Question: friends please help my java program crashes when run. I am using Jnotify to monitor drives.
The error shown is

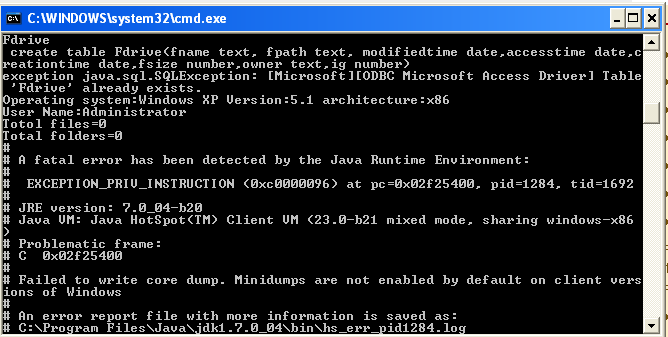
Answer: It clearly says that there was an error while creating the table Fdrive because it already exists. Try dropping that table from your database (if possible) and run everything again.
You should pay a little attention to the error messages,sometimes they tend to be pretty self-descriptive.